Frequency: 95000
Velocity: 0,2945
Power: 10,3
Pulse duration: 0,0000001
Pass count: 1
Magnification: 10
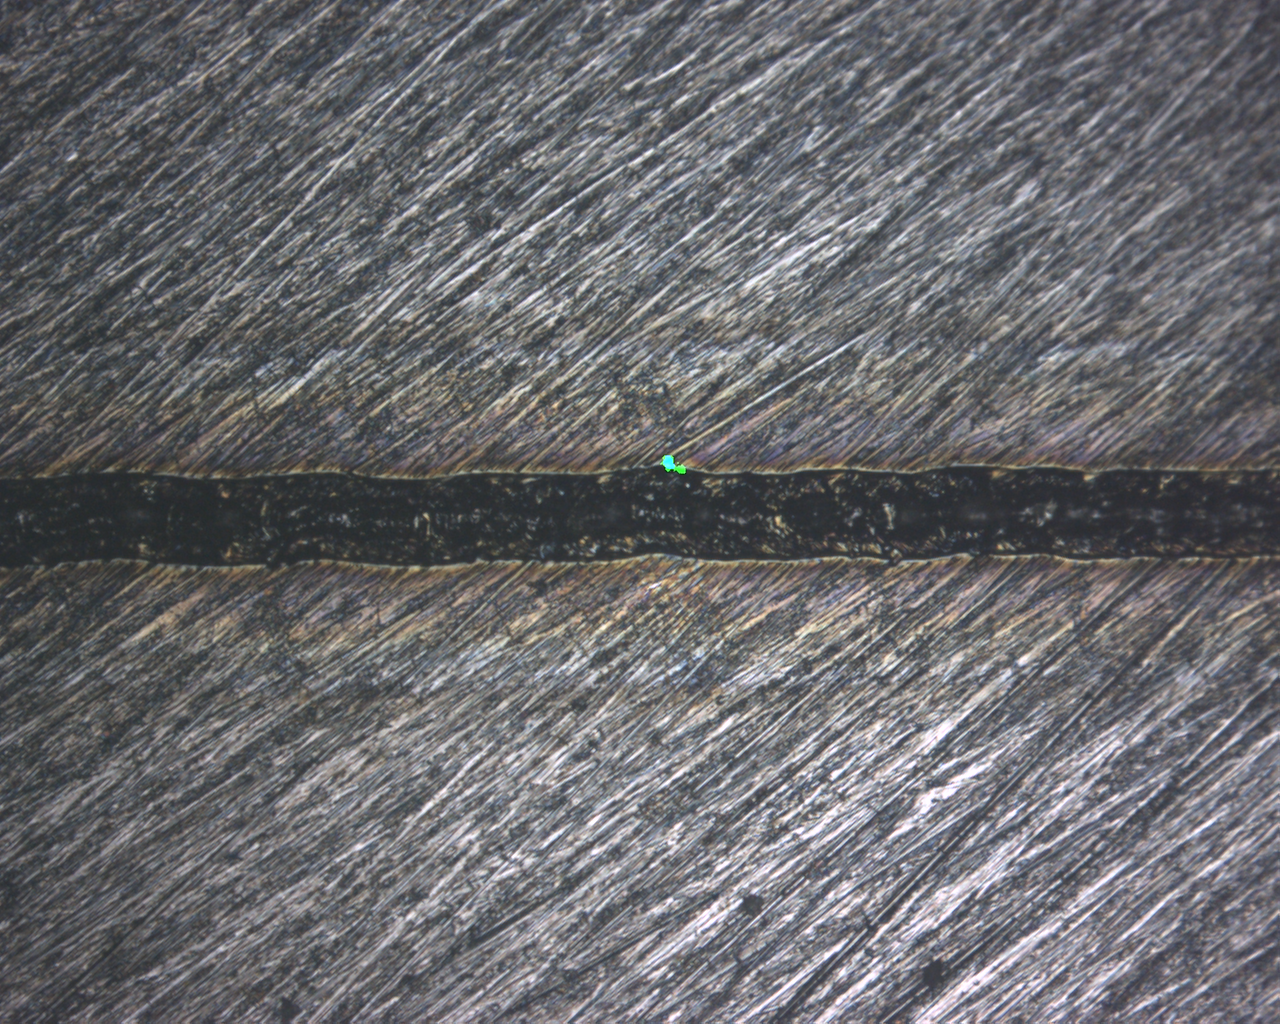
Measured width: 126.054
Other width: 36.172